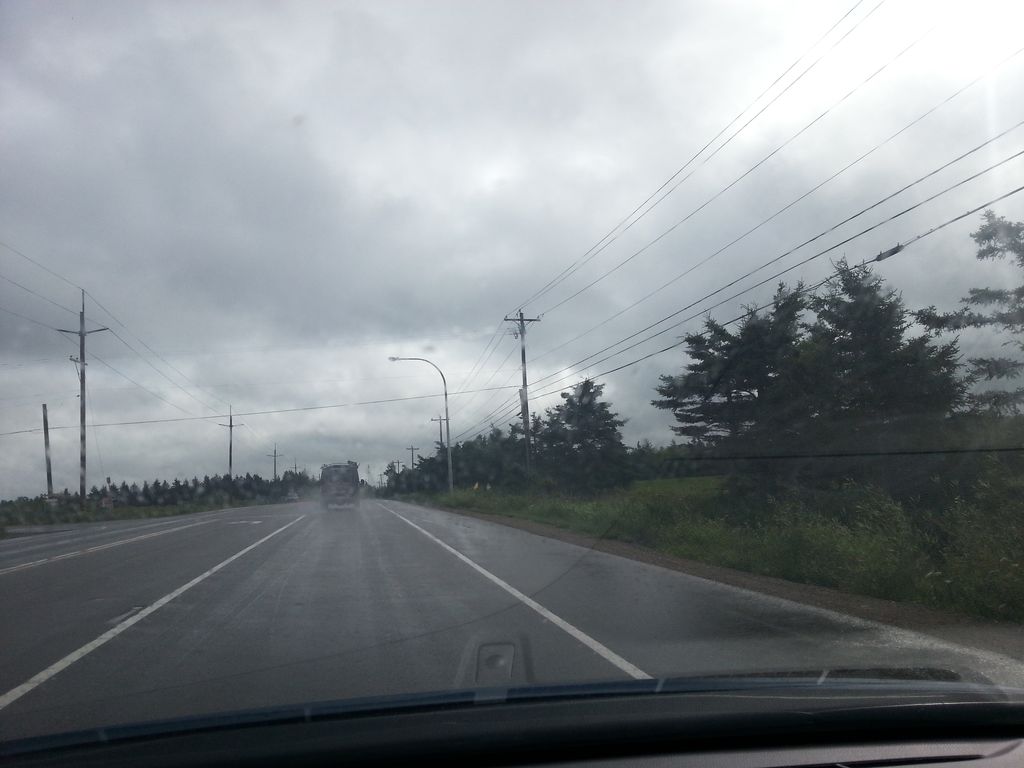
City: charlottetown